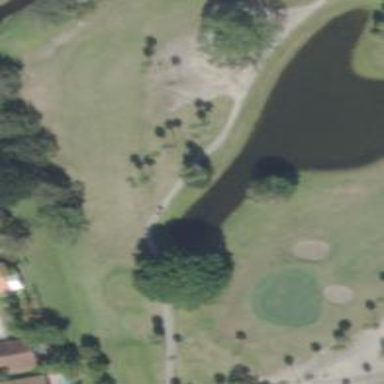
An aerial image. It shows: Path designated for golf carts.